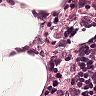
Metastatic tissue present: no